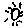
Label: sun